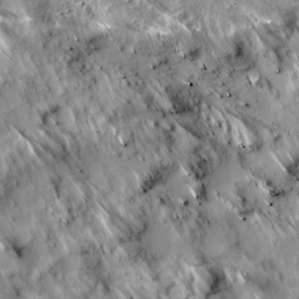
Label: non_frost